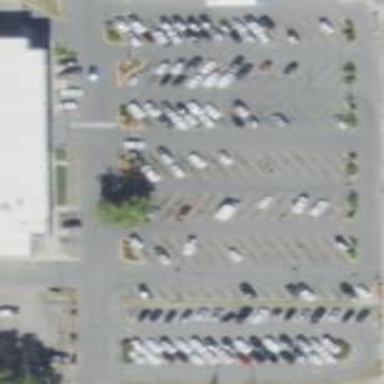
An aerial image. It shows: Asphalt parking lot.